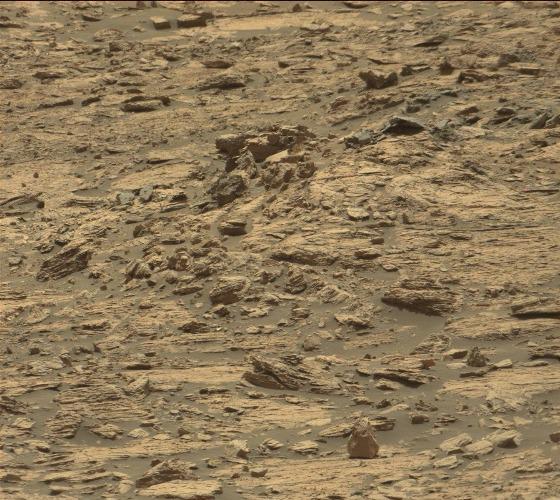
Terrain classes present: Bedrock, Gravel / Sand / Soil, Rock, Shadow